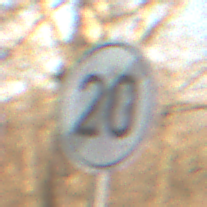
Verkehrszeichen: EndeGeschwindigkeit20
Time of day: SunriseSunset
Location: Outdoor (Nature)
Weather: PartlyCloudy
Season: NotSpecified
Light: Natural